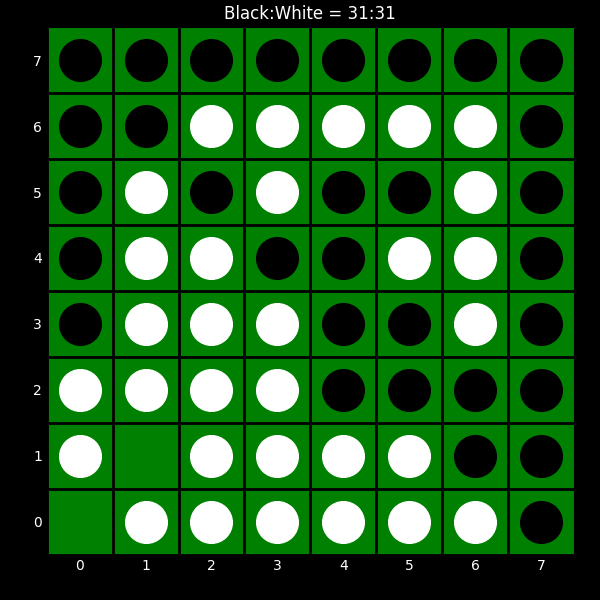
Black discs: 31
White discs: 31